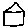
Label: house